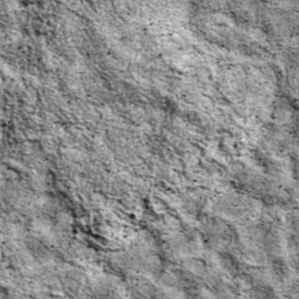
Label: non_frost